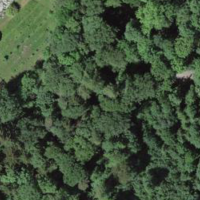
EUNIS habitat code: 43
Species observed at this site:
Lonicera acuminata